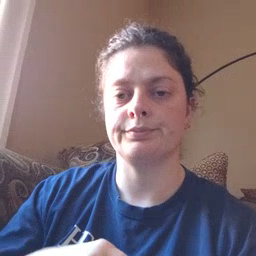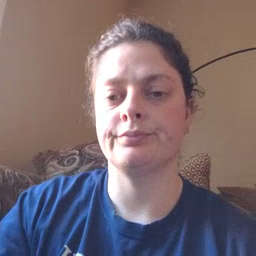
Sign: tomorrow